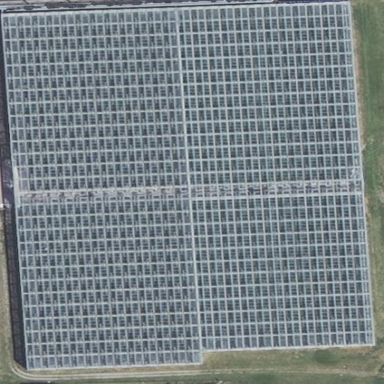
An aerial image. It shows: Solar power generator.